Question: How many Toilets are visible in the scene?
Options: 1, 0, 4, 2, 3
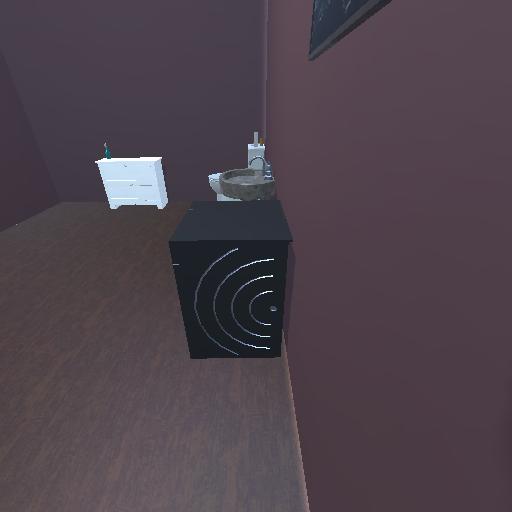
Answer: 1